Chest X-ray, PA view. Patient: 47 years old, sex F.
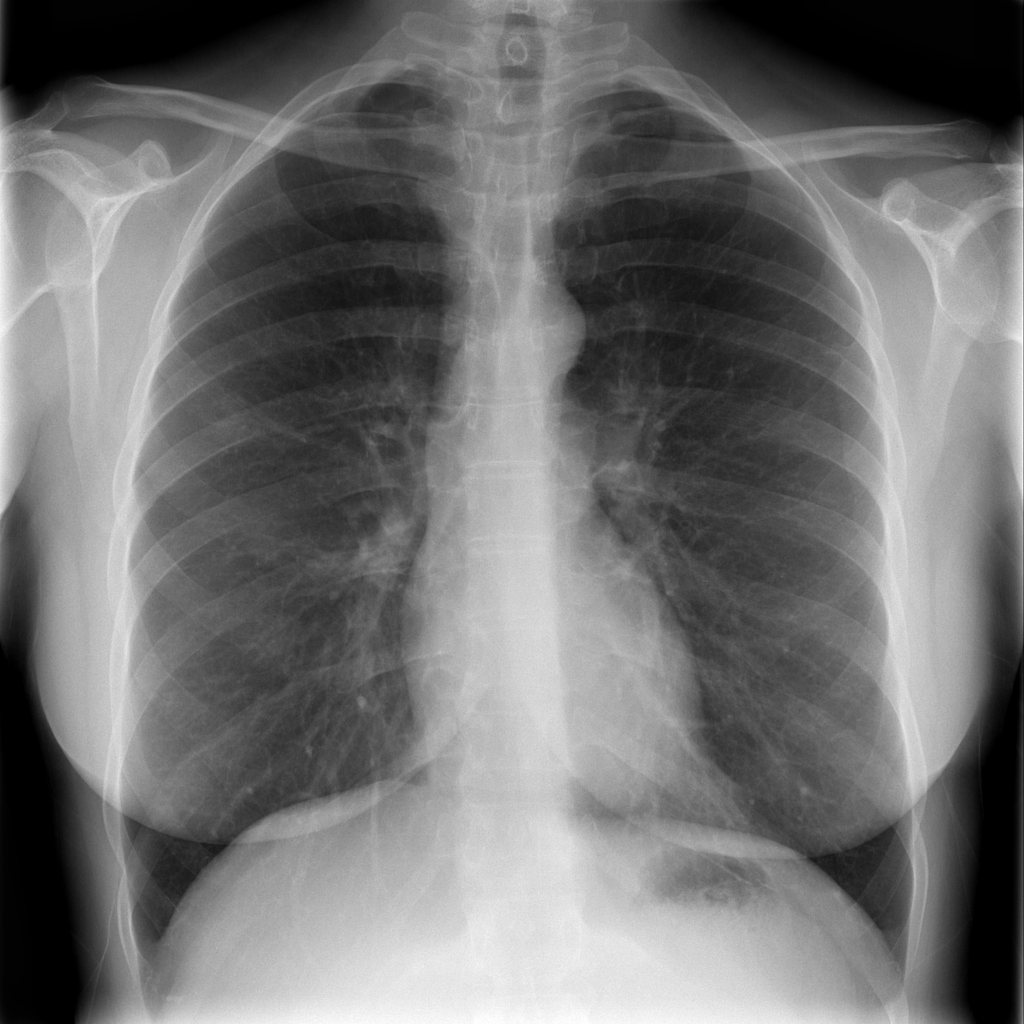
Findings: Infiltration